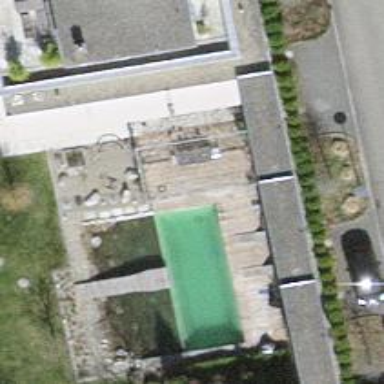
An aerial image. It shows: Outdoor swimming pool on leisure land.